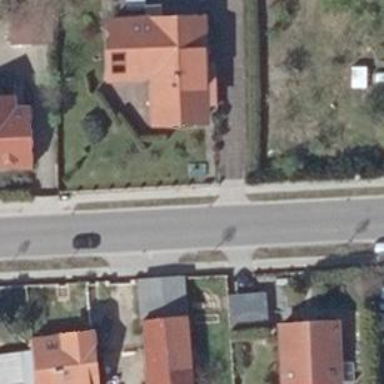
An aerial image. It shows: Secondary road with asphalt surface and sidewalks on both sides.